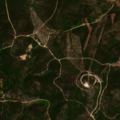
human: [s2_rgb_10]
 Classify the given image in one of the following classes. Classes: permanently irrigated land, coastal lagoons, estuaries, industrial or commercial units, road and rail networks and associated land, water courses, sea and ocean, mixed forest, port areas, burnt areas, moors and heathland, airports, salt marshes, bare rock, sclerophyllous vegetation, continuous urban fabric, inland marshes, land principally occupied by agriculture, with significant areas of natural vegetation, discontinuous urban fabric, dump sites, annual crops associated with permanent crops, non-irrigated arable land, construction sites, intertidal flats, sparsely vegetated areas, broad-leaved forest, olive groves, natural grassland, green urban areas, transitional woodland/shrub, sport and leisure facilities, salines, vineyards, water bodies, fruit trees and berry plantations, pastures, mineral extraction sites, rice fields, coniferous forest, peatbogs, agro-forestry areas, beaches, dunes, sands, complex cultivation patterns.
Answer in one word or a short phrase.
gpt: land principally occupied by agriculture, with significant areas of natural vegetation, broad-leaved forest, transitional woodland/shrub